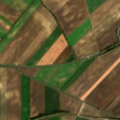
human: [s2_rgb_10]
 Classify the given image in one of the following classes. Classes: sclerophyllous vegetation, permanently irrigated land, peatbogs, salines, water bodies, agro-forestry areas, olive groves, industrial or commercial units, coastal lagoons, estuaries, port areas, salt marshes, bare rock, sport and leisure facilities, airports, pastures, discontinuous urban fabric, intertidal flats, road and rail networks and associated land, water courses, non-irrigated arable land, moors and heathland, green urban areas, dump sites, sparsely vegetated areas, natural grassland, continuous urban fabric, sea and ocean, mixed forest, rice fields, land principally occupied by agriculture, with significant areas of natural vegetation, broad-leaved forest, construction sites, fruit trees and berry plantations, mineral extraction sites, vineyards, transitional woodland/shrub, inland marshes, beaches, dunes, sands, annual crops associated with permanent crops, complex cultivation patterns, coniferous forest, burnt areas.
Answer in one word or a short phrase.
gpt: non-irrigated arable land, broad-leaved forest